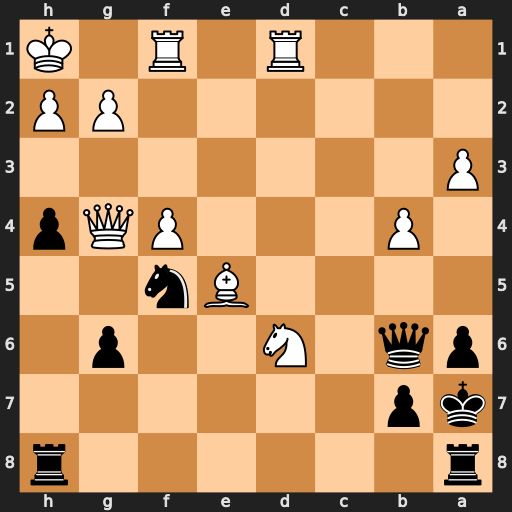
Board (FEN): r6r/kp6/pq1N2p1/4Bn2/1P3PQp/P7/6PP/3R1R1K
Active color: b
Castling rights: -
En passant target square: -
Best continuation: Ng3+ hxg3 hxg3+ Qh3 Rxh3+ gxh3 Qc6+ Kg1 Qc2